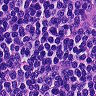
Metastatic tissue present: no